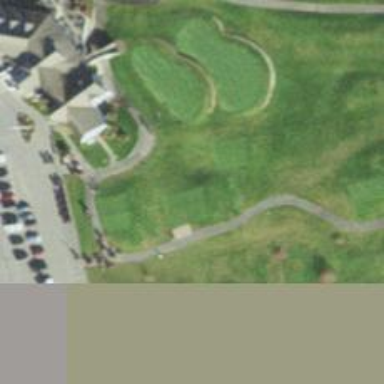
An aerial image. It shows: Golf tee.